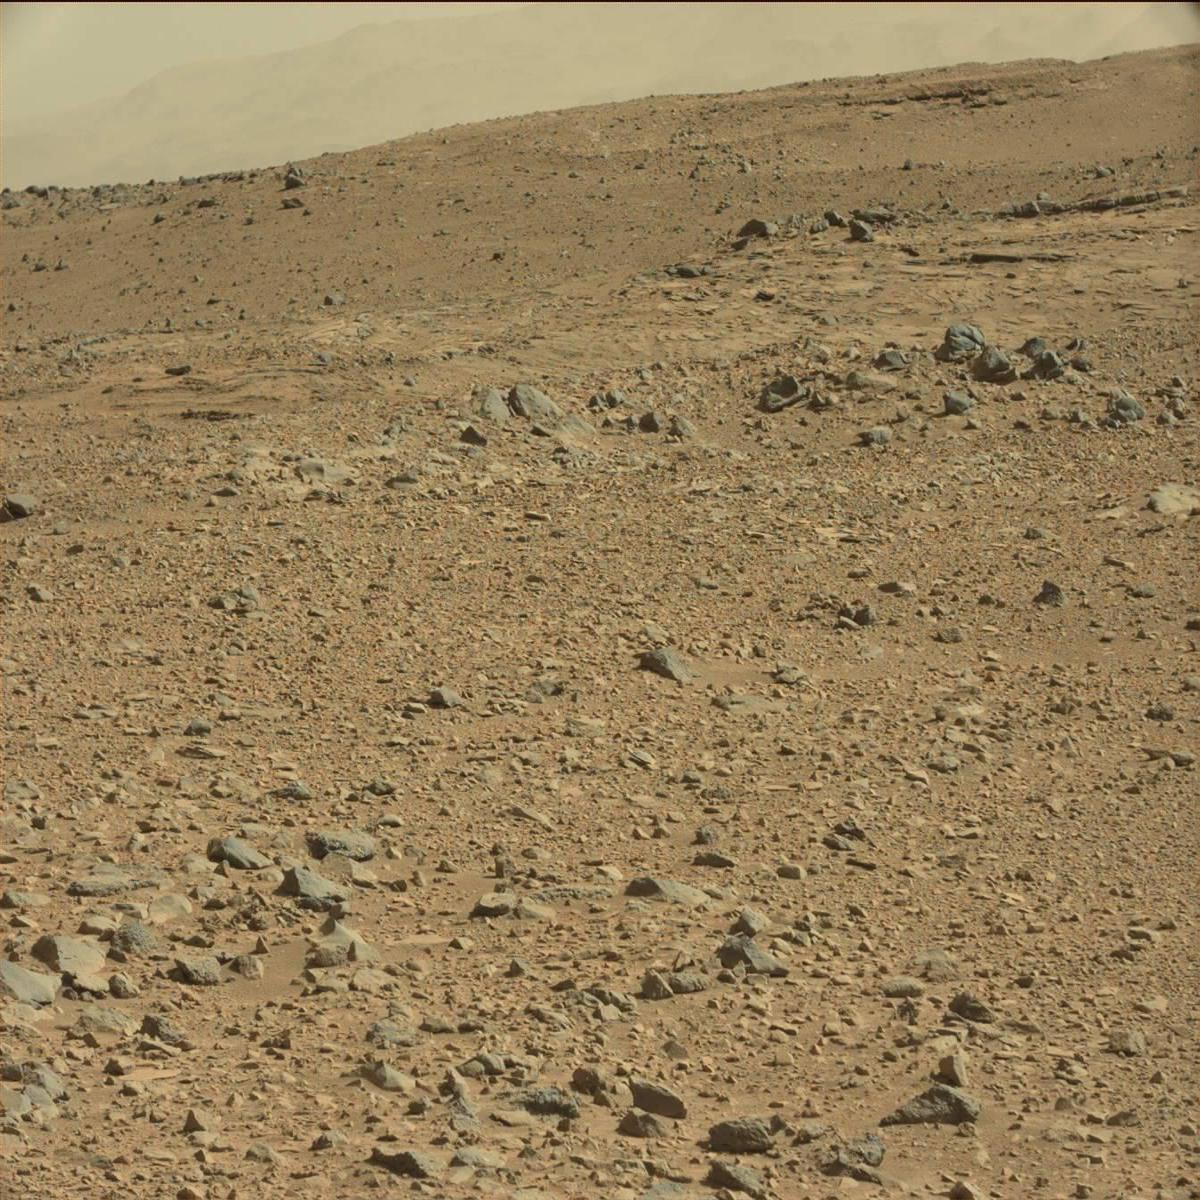
Terrain classes present: Bedrock, Ridge, Sand / Soil, Sky